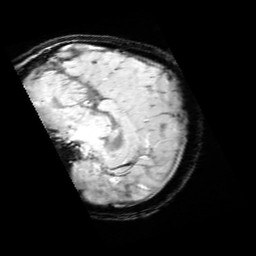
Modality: SWI
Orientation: sagittal
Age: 9
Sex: female
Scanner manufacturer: siemens
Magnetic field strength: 3 T
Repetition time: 0.027 s
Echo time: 0.02 s